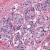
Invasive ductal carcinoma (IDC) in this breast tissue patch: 1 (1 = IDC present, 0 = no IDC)